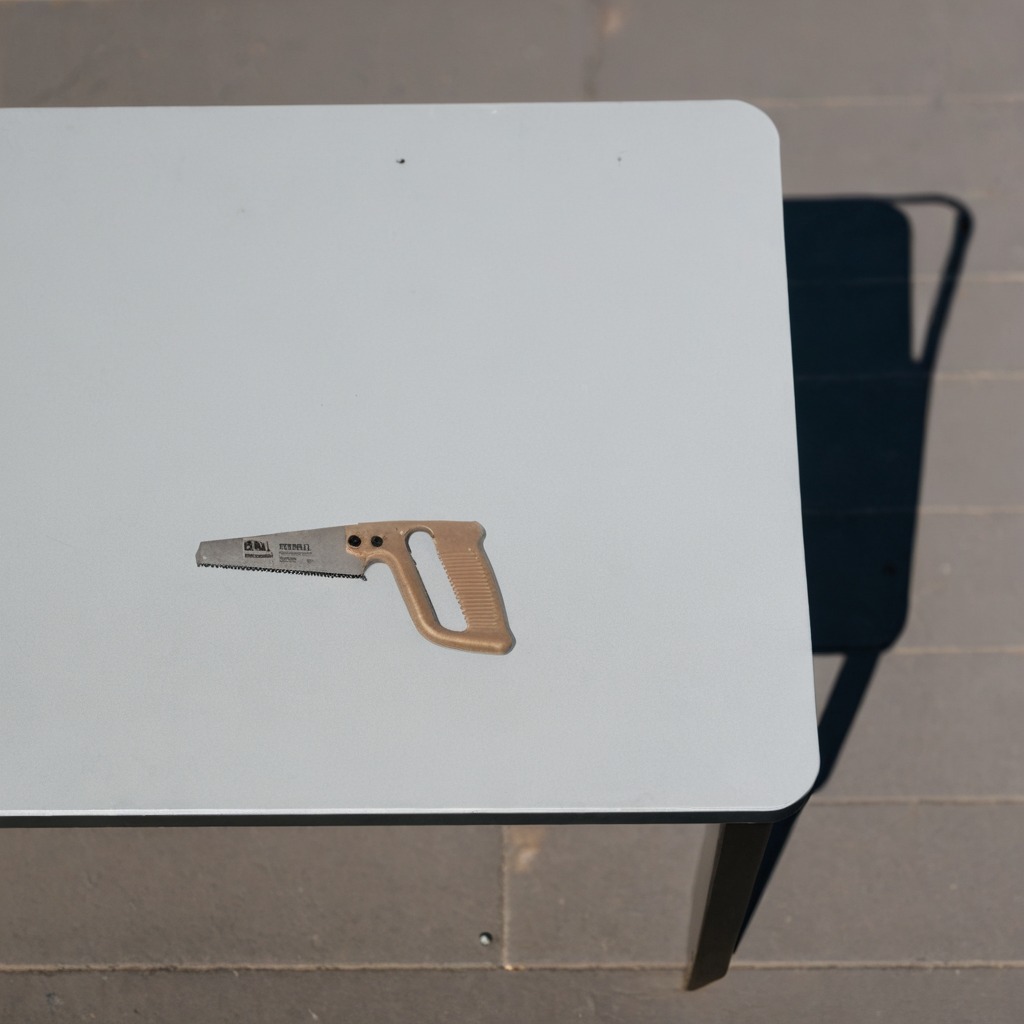
A metal saw is lying on the table.